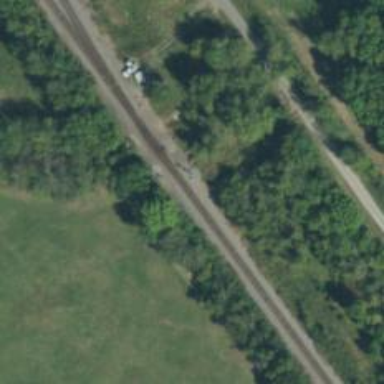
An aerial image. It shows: Railway spur junction.